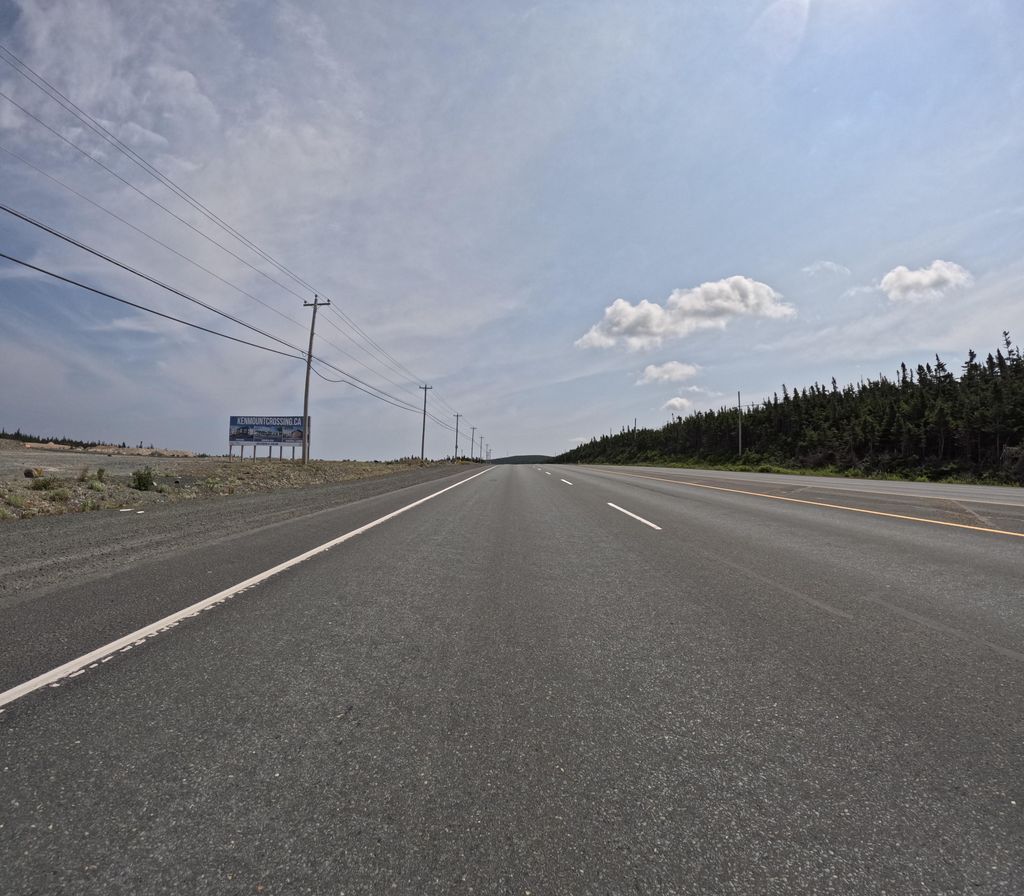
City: st_johns